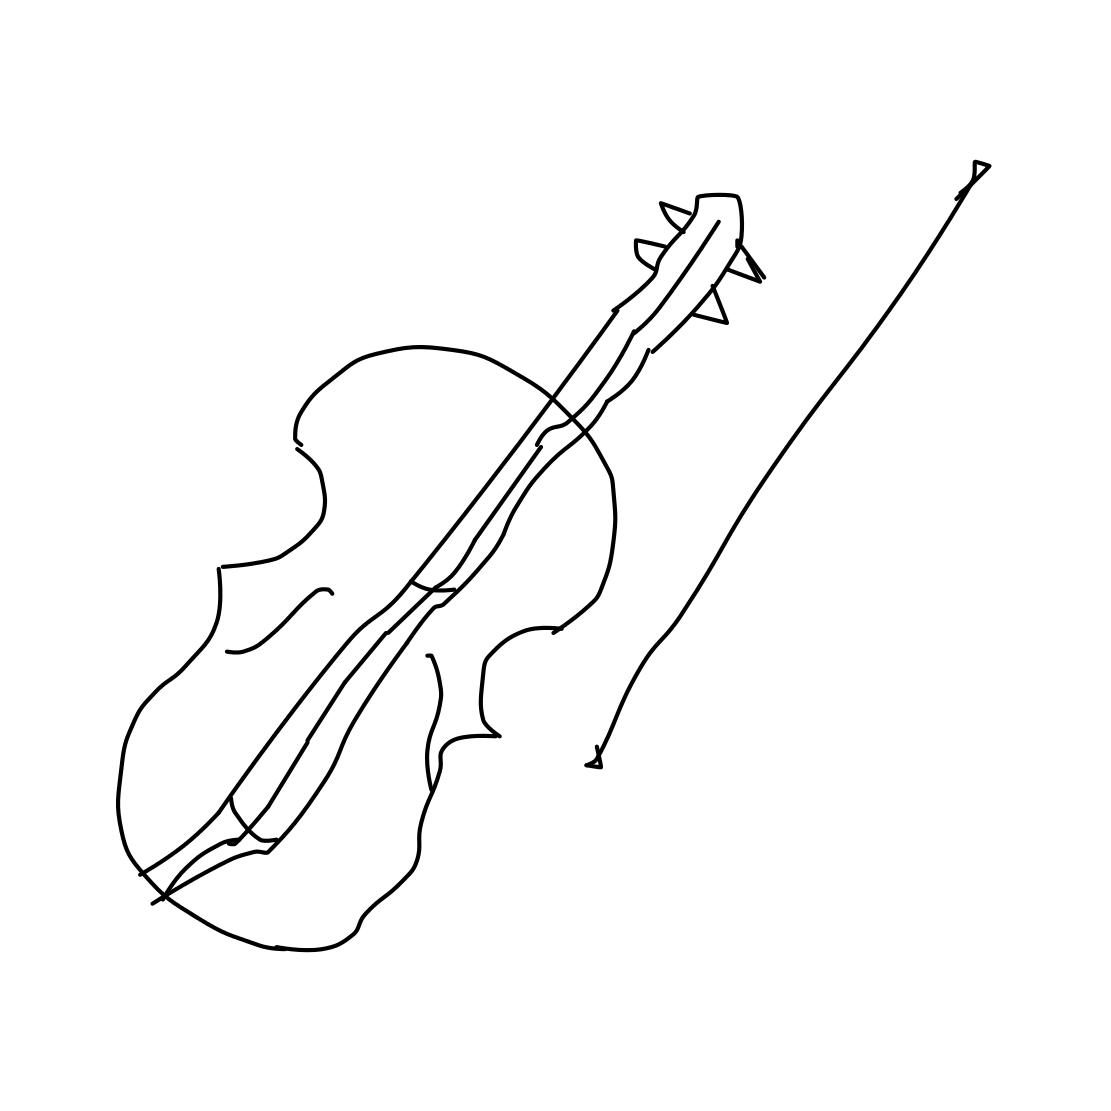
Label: violin